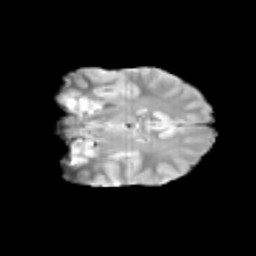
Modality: T2w
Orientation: coronal
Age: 10
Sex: female
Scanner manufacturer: siemens
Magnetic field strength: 3 T
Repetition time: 3.8 s
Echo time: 0.07 s